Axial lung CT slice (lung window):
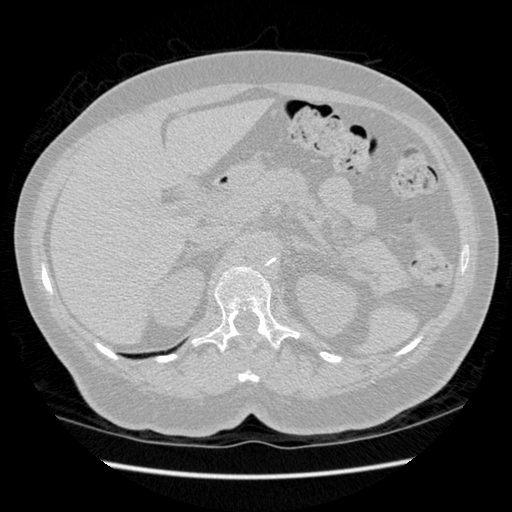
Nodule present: no